Question: I developed an Algorithms App (for <URL>. Recently I noticed that my iPad program is overlapping with the top notifications bar on iPad, leaving a white gap below. See the following screenshot. This issue was not there in earlier versions.
How do I fix this ?
Did something change in the recent versions of iOS / Objective-C / Xcode ?

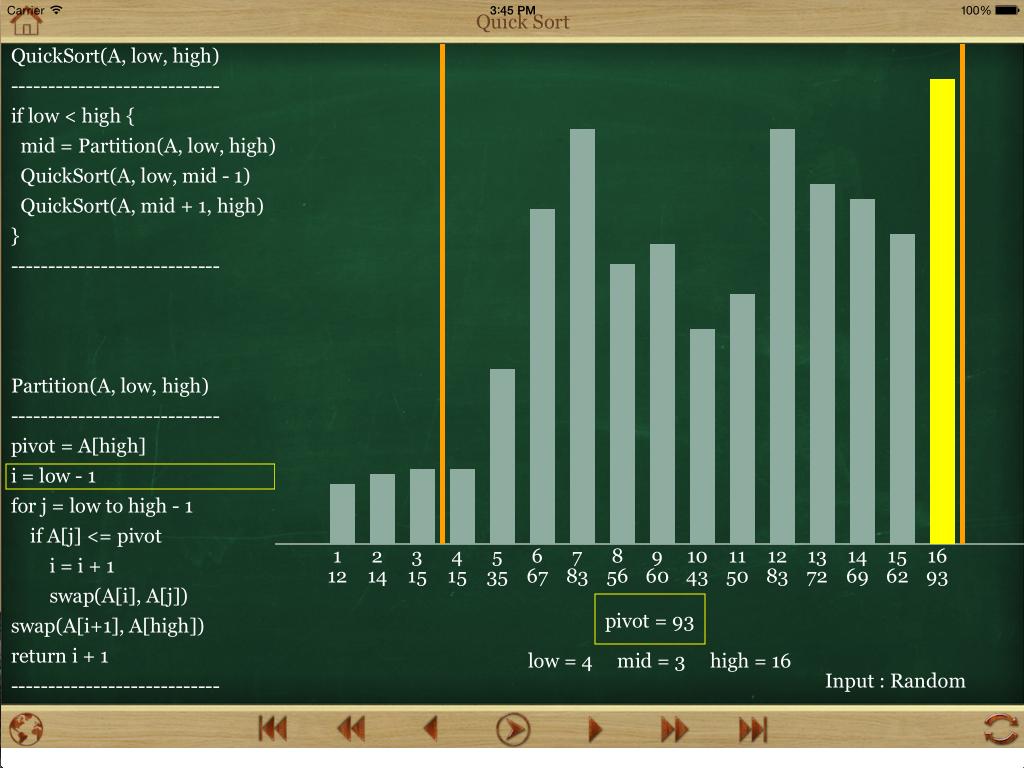
Answer: Your project supports on ios 7 onwards but you done UIDesign in ios 6. Just change your storyboard to iOS 7 and adjust your UI